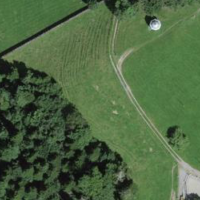
EUNIS habitat code: 44
Species observed at this site:
Carduelis carduelis